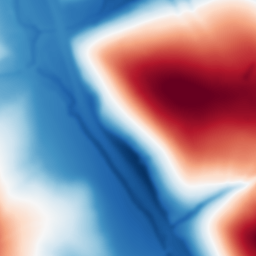
Category: multiscale
Decomposition family: dog_multiscale
Decomposition parameters: sigma_ratio: 2
n_scales: 6
base_sigma: 2
Upsampling method: bspline
Upsampling parameters: scale: 2
Upsampling scale: 2